Field crop: maize
Growth stage: 2
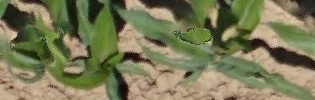
Species: maize